Interaction volume radius: 5 \u00c5
Interaction volume height: 15 \u00c5
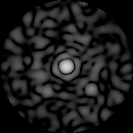
Disorder parameter: 0.7922